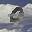
Label: 9